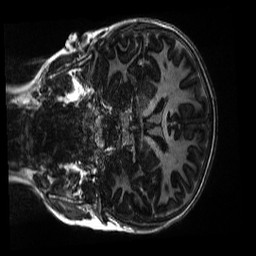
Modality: MP2RAGE
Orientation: coronal
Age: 9
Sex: male
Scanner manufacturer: siemens
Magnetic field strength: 3 T
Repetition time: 4 s
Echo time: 0.00303 s